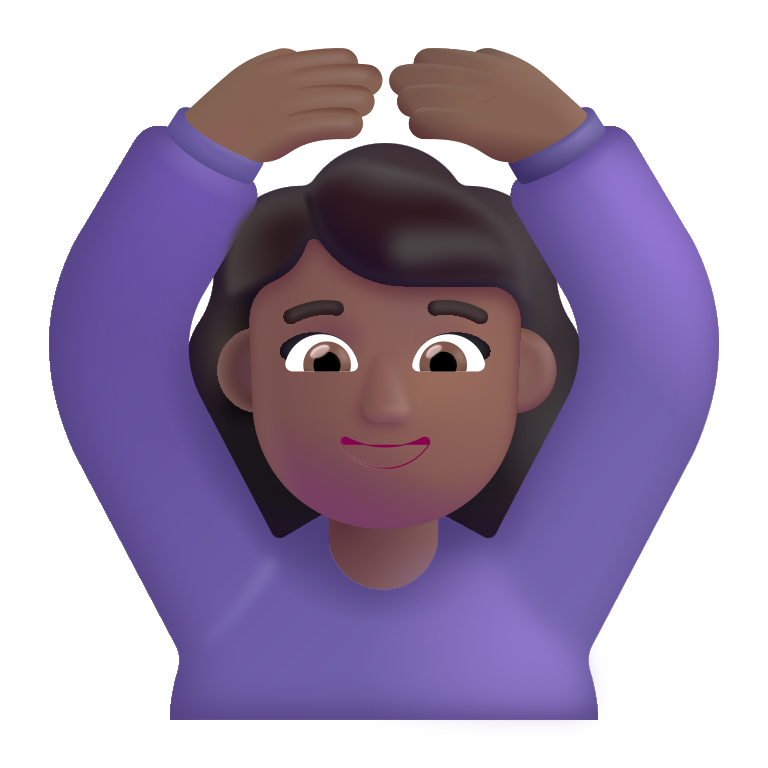
woman gesturing ok color  dark